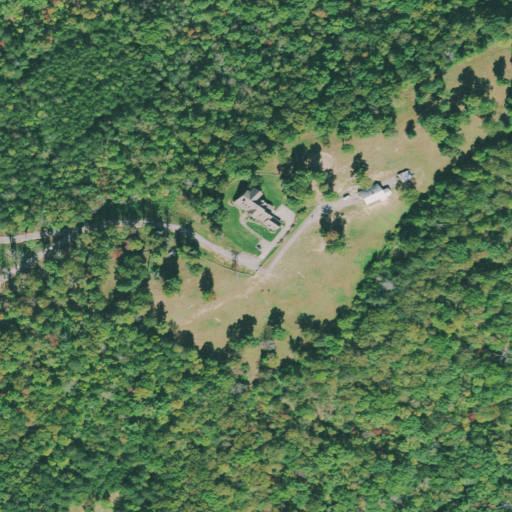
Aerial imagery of mountain in Tennessee named Buck Knob containing deciduous forest, evergreen forest, mixed forest, grassland, pasture, shrub, low intensity development, and open development